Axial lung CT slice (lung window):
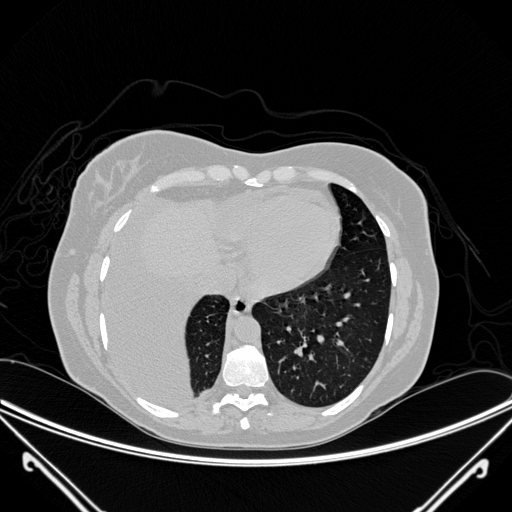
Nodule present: no